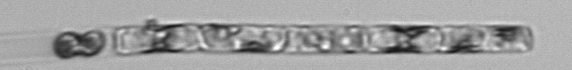
Label: Guinardia_delicatula_TAG_internal_parasite